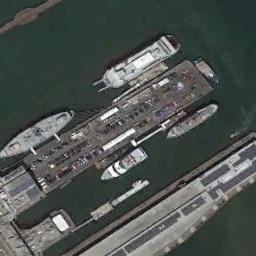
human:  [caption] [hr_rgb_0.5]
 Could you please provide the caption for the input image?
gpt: There are many ships in the green water on the shore .

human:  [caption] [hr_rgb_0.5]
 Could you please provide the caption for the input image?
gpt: There are several ships of different shapes and sizes at sea .

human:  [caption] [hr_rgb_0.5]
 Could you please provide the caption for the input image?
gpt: There are several white ships docked at the dock, And there are many storage buildings on the dock .

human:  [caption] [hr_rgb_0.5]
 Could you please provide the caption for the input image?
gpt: Several ships of different sizes are docked at the truck terminal .

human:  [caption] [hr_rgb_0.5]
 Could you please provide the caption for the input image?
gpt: There are four ships at the harbor .